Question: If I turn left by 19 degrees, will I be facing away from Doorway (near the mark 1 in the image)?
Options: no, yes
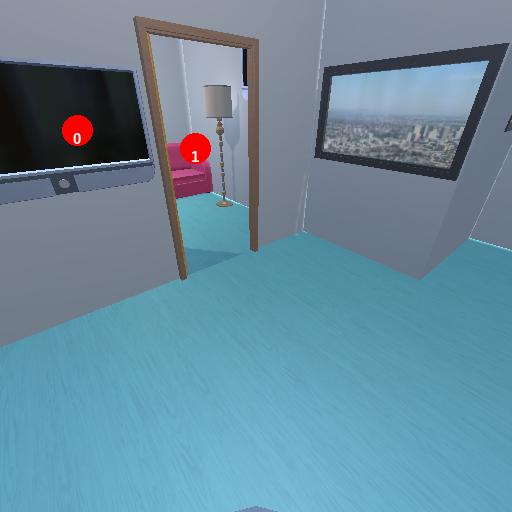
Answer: no